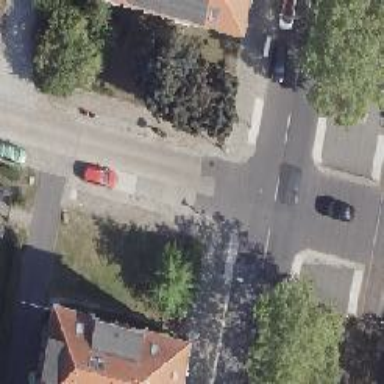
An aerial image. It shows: Unmarked crossing on the road.